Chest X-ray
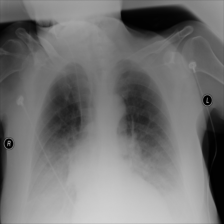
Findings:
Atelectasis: positive
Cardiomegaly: negative
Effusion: negative
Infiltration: negative
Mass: negative
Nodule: negative
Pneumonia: negative
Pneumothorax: negative
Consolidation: negative
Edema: negative
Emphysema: negative
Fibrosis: negative
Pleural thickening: negative
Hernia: negative